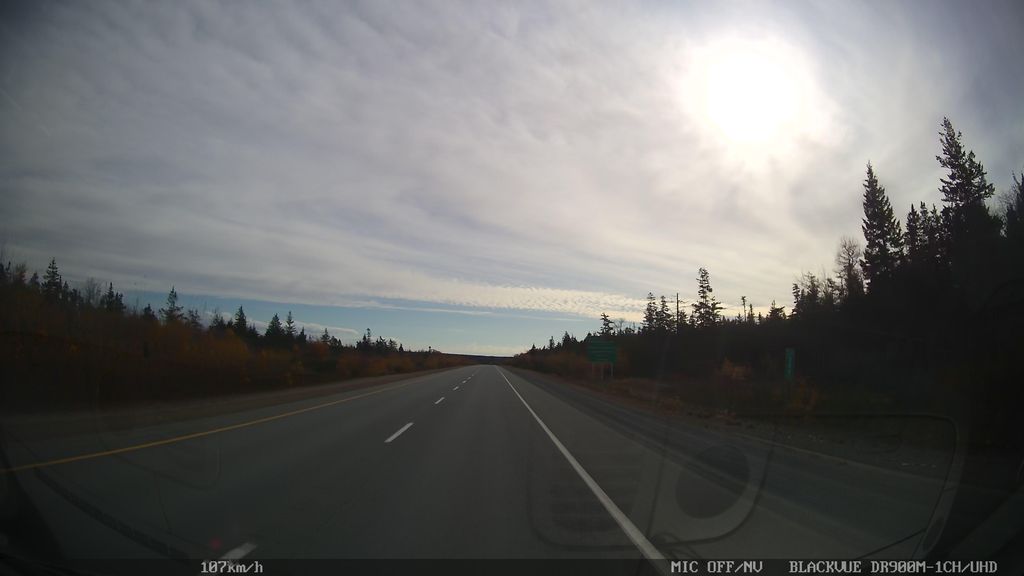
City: halifax